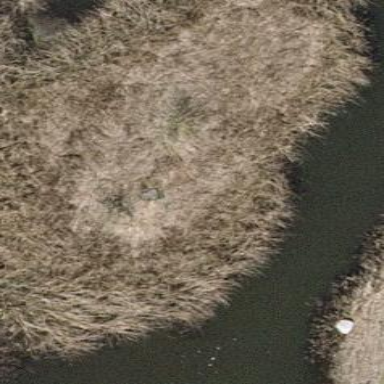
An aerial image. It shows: Pond with natural water.